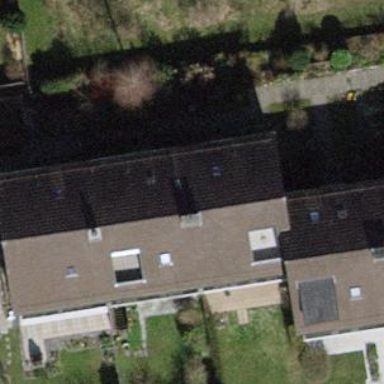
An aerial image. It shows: Building with tiled roof.